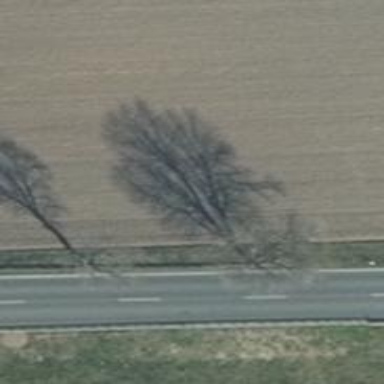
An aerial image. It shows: Deciduous broadleaved tree.